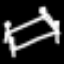
Label: bed